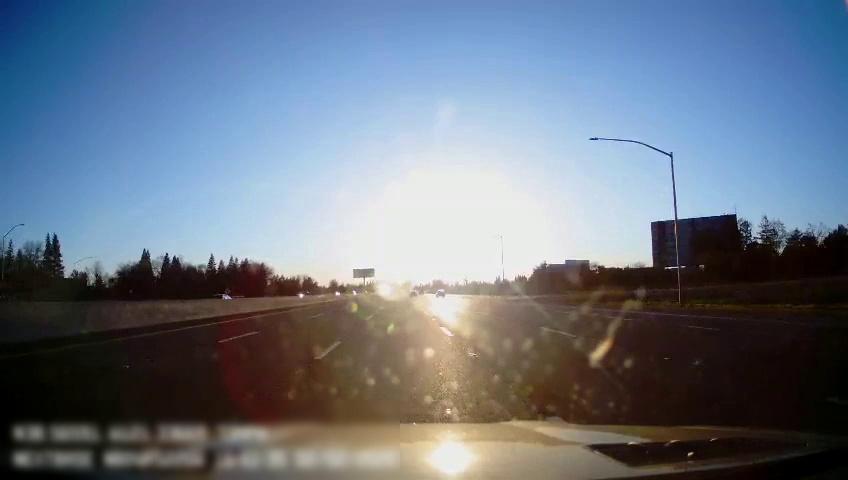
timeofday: Day
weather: Sunny
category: Drivable Space
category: Vehicles | Car
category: Lanes | Alternate Lane
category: Lanes | Alternate Lane
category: Lanes | Current Lane
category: Lanes | Current Lane
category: Lanes | Alternate Lane
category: Lanes | Alternate Lane
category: Lanes | Alternate Lane
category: Traffic | Signs